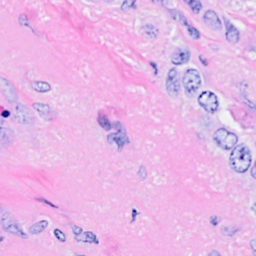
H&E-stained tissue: Breast